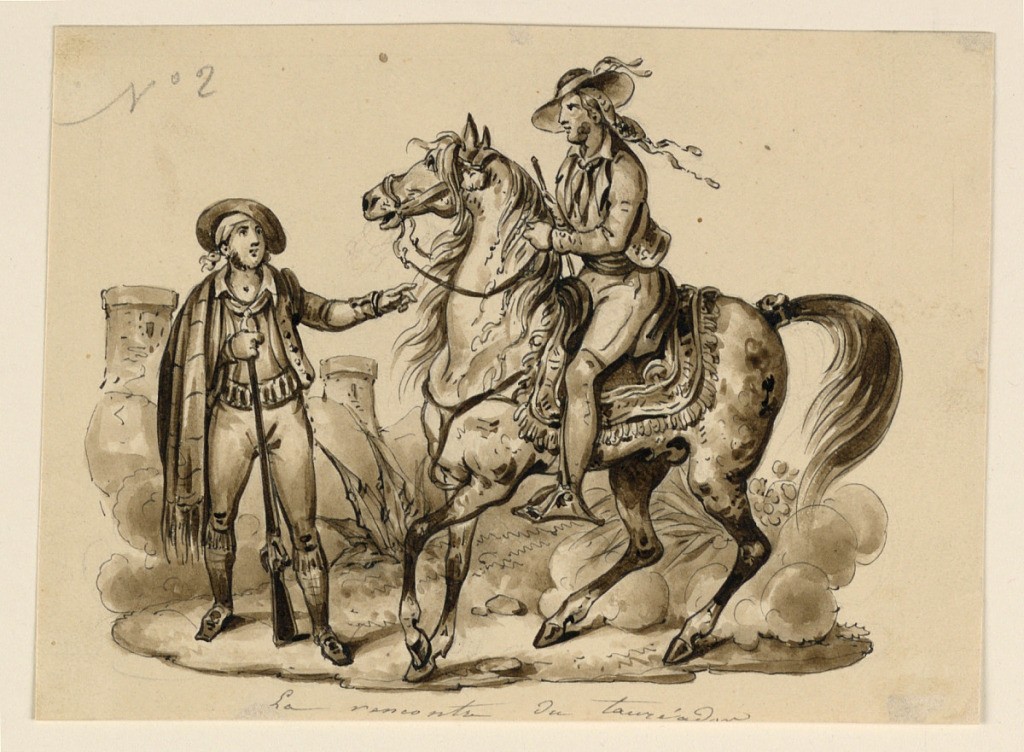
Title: Meeting of Toréadors
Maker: Victor Vincent Adam, French, 1801 – 1866
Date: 1833-1837
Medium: Pen and ink, brush and wash, graphite on paper
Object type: Drawing
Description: Vignette of a man standing at left, a rifle in his right hand, festuring with his other hand toward another man on horseback facing him.